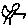
Label: bird